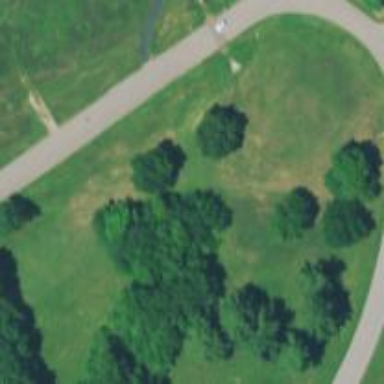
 popular leisure land for disc golf enthusiasts."